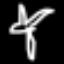
Label: palm tree